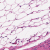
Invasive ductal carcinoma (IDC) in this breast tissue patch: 0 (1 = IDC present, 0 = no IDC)